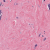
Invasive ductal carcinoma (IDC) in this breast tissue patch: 1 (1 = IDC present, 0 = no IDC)